Field crop: maize
Growth stage: 1
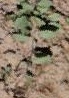
Species: convolvulus